Interaction volume radius: 5 \u00c5
Interaction volume height: 10 \u00c5
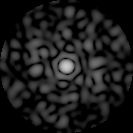
Disorder parameter: 0.718